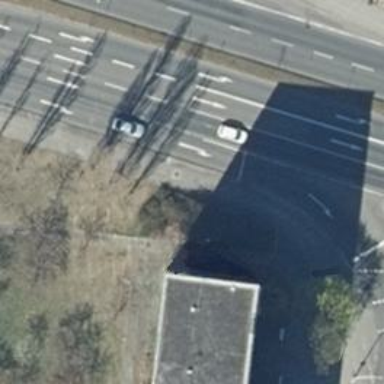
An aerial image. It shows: Secondary road with asphalt surface.